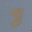
Label: 8